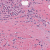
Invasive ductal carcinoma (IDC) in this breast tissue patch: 1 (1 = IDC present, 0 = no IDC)